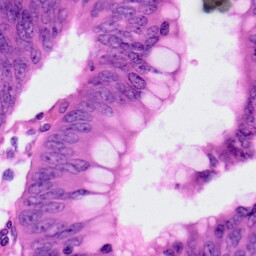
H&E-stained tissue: Colon